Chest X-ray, AP view. Patient: 31 years old, sex F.
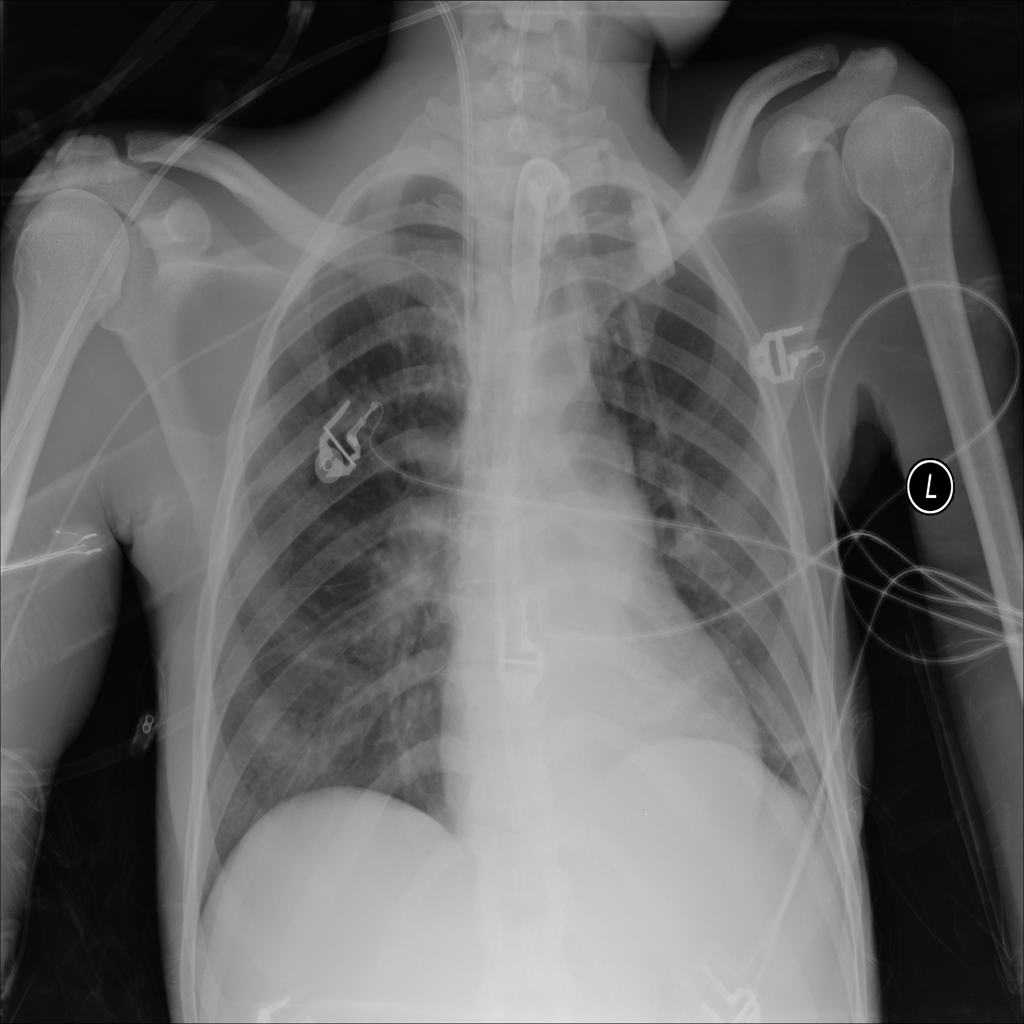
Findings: Infiltration